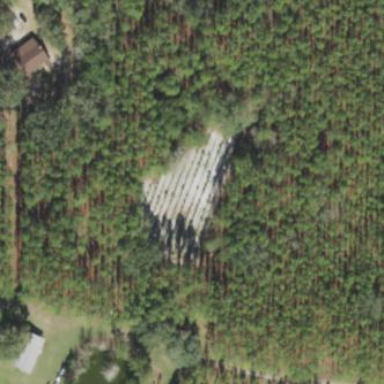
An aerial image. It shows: Plant nursery with trees.